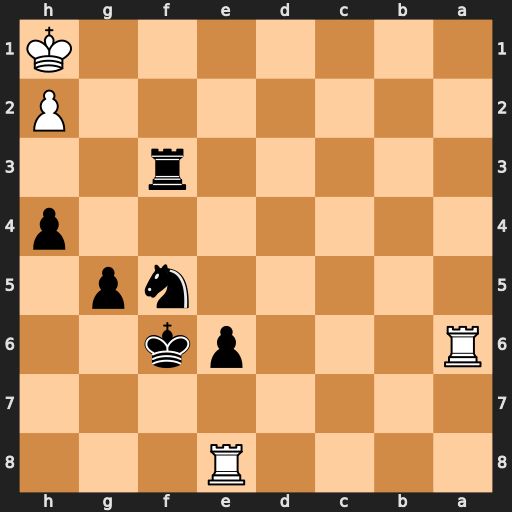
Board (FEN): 4R3/8/R3pk2/5np1/7p/5r2/7P/7K
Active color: b
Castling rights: -
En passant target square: -
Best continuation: Rf1+ Kg2 Ne3+ Kh3 Rf3#